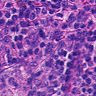
Metastatic tissue present: no